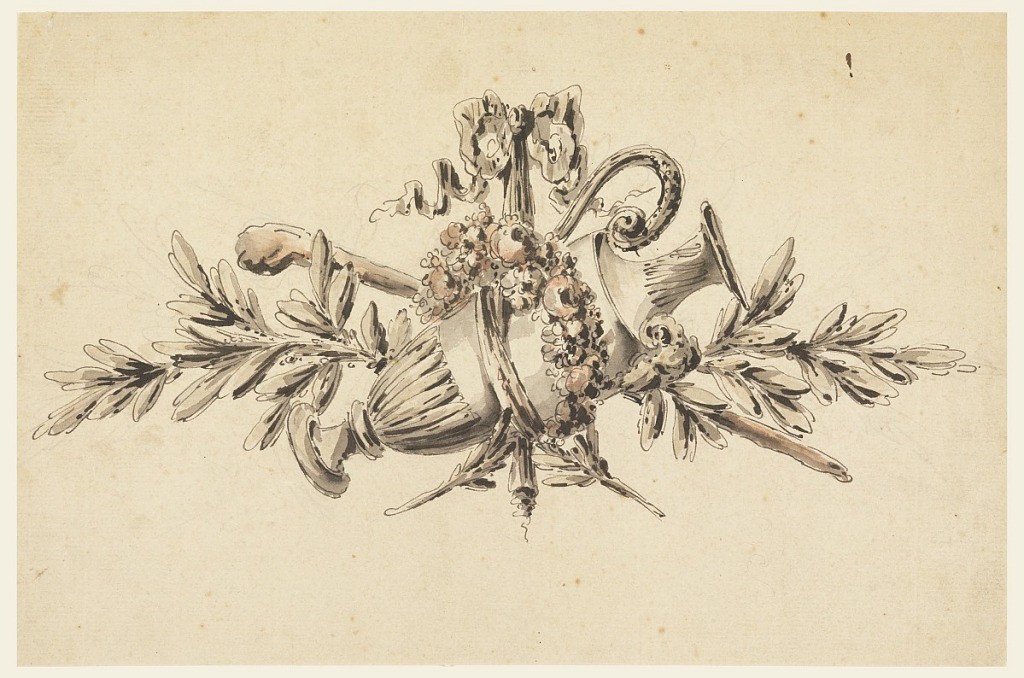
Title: Design for a Trophy
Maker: Richard de Lalonde, French, active 1780–96
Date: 1780
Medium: Graphite, pen and black ink, brush and rose, brown watercolor, wash, on cream laid paper
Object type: Drawing
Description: Trophy consisting of a ewer encircled by a wreath of flowers, a walking staff angled at center, olive branches above and below, all bound by a ribbon tied in a bow.